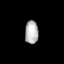
Tissue: lung
Cell type: Myeloid cells
Senescence score: 0.1744
Nuclear area (px): 307
Mean DAPI intensity: 177.055